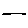
Label: line